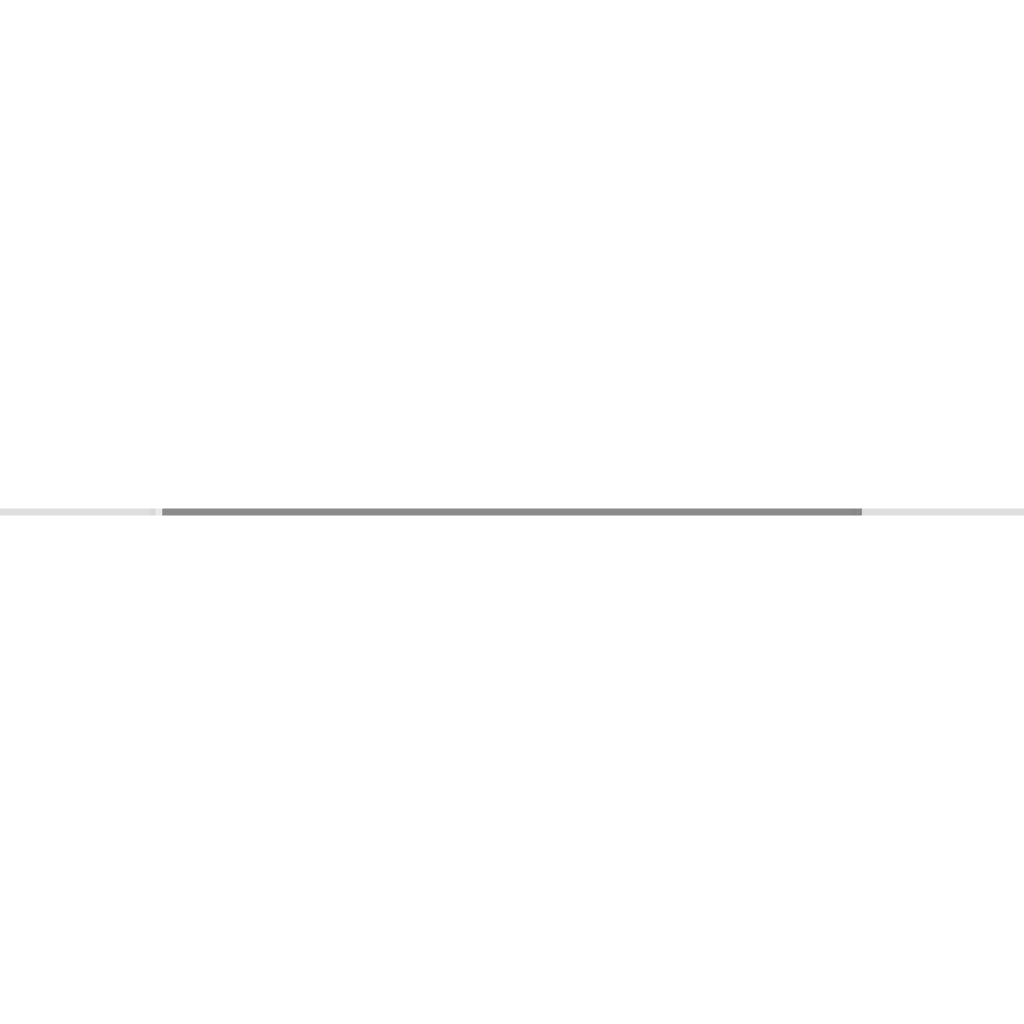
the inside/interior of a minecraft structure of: Indianapolis Colts Logo